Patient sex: F
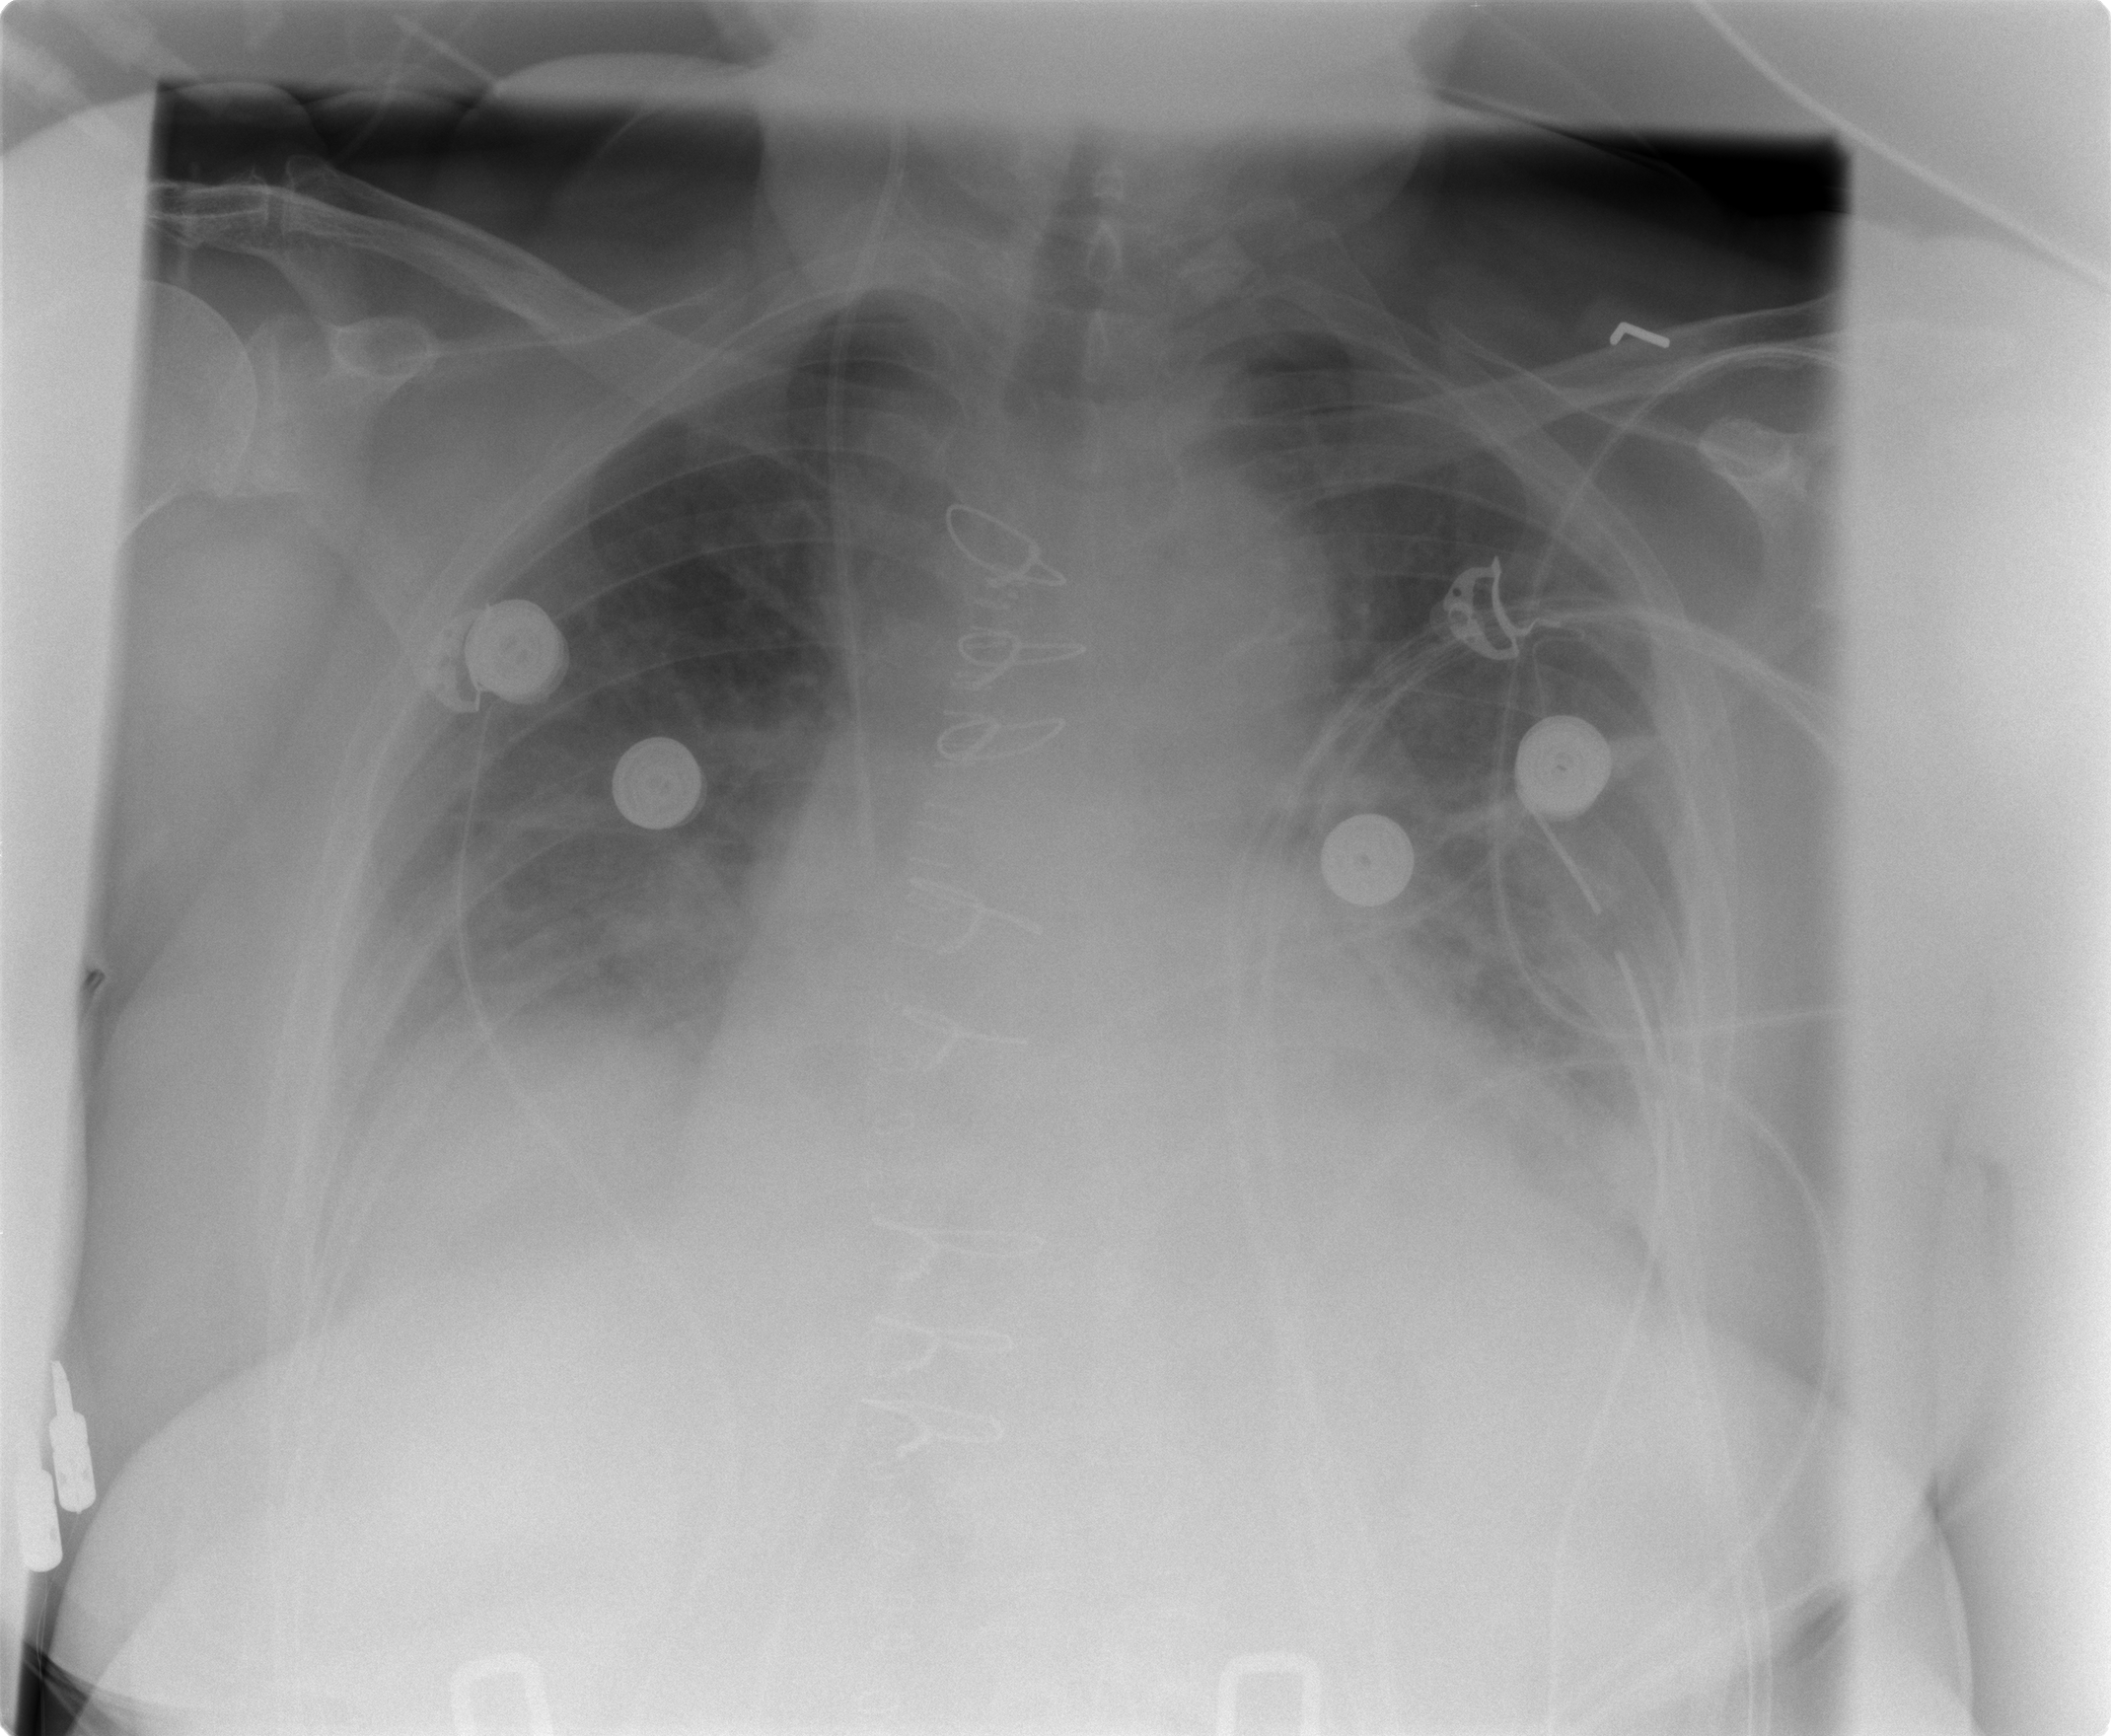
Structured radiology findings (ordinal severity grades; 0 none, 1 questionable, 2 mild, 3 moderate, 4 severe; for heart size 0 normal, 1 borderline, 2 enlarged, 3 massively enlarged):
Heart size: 2
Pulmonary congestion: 3
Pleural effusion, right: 2
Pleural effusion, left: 2
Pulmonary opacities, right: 2
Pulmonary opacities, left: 2
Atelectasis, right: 2
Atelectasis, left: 2